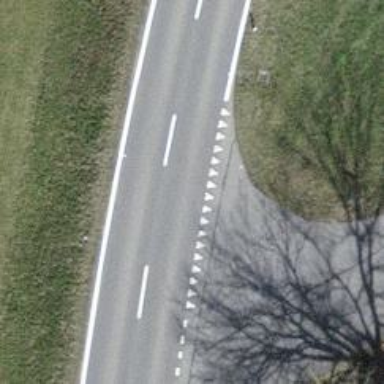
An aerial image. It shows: Secondary road with asphalt surface.